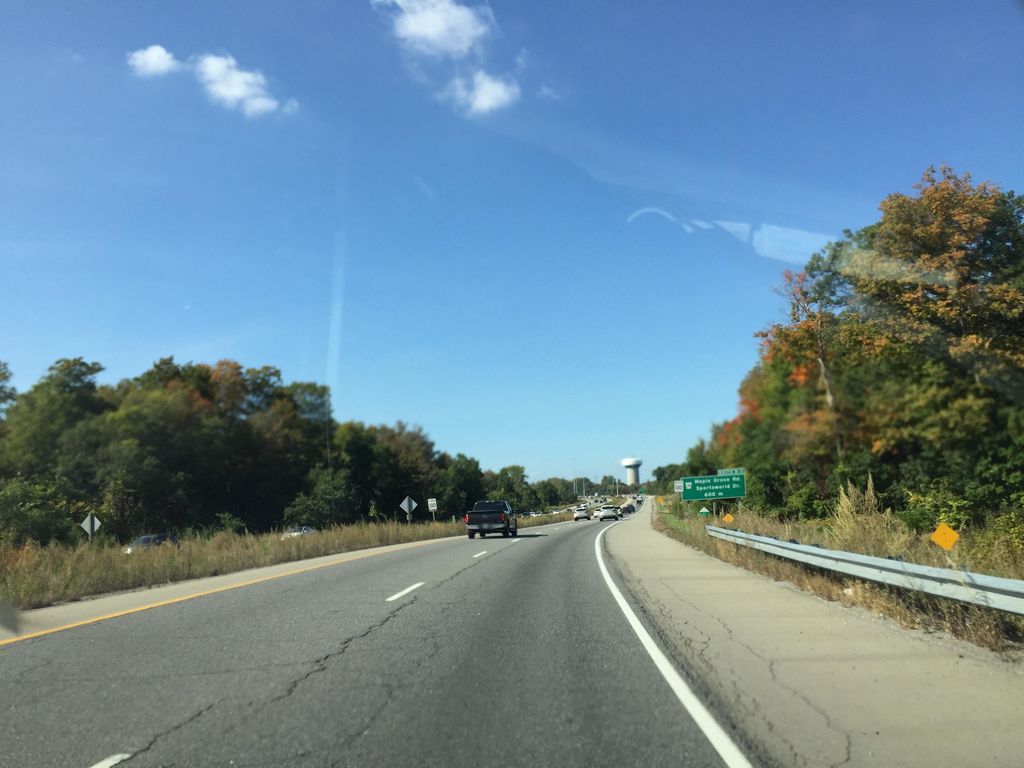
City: kitchener-waterloo